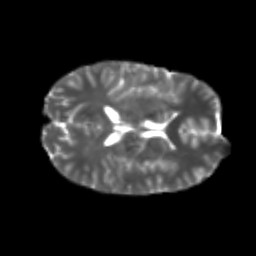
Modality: T2w
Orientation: axial
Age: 22
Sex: male
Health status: healthy
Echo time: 0.074 s